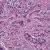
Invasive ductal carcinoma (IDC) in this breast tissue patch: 1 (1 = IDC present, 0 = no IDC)